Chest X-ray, PA view. Patient: 47 years old, sex M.
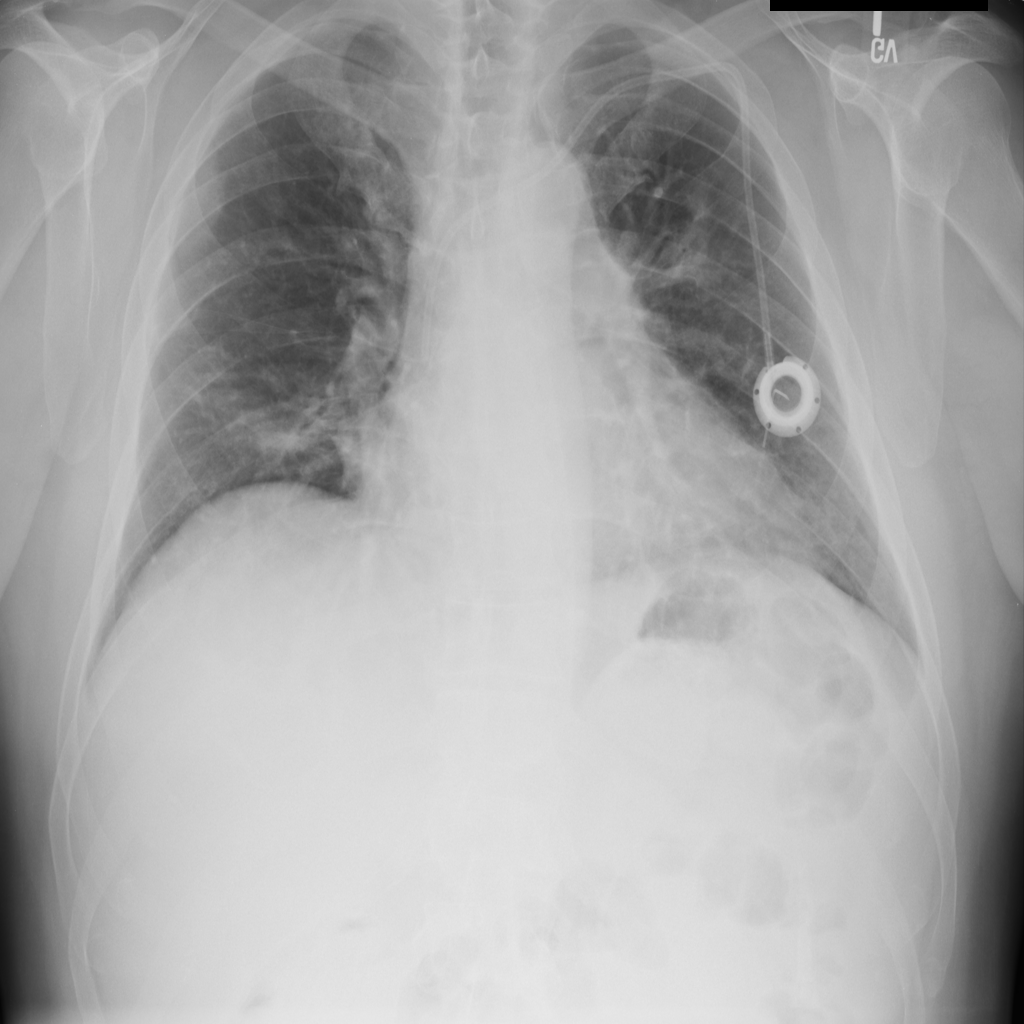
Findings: No Finding